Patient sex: M
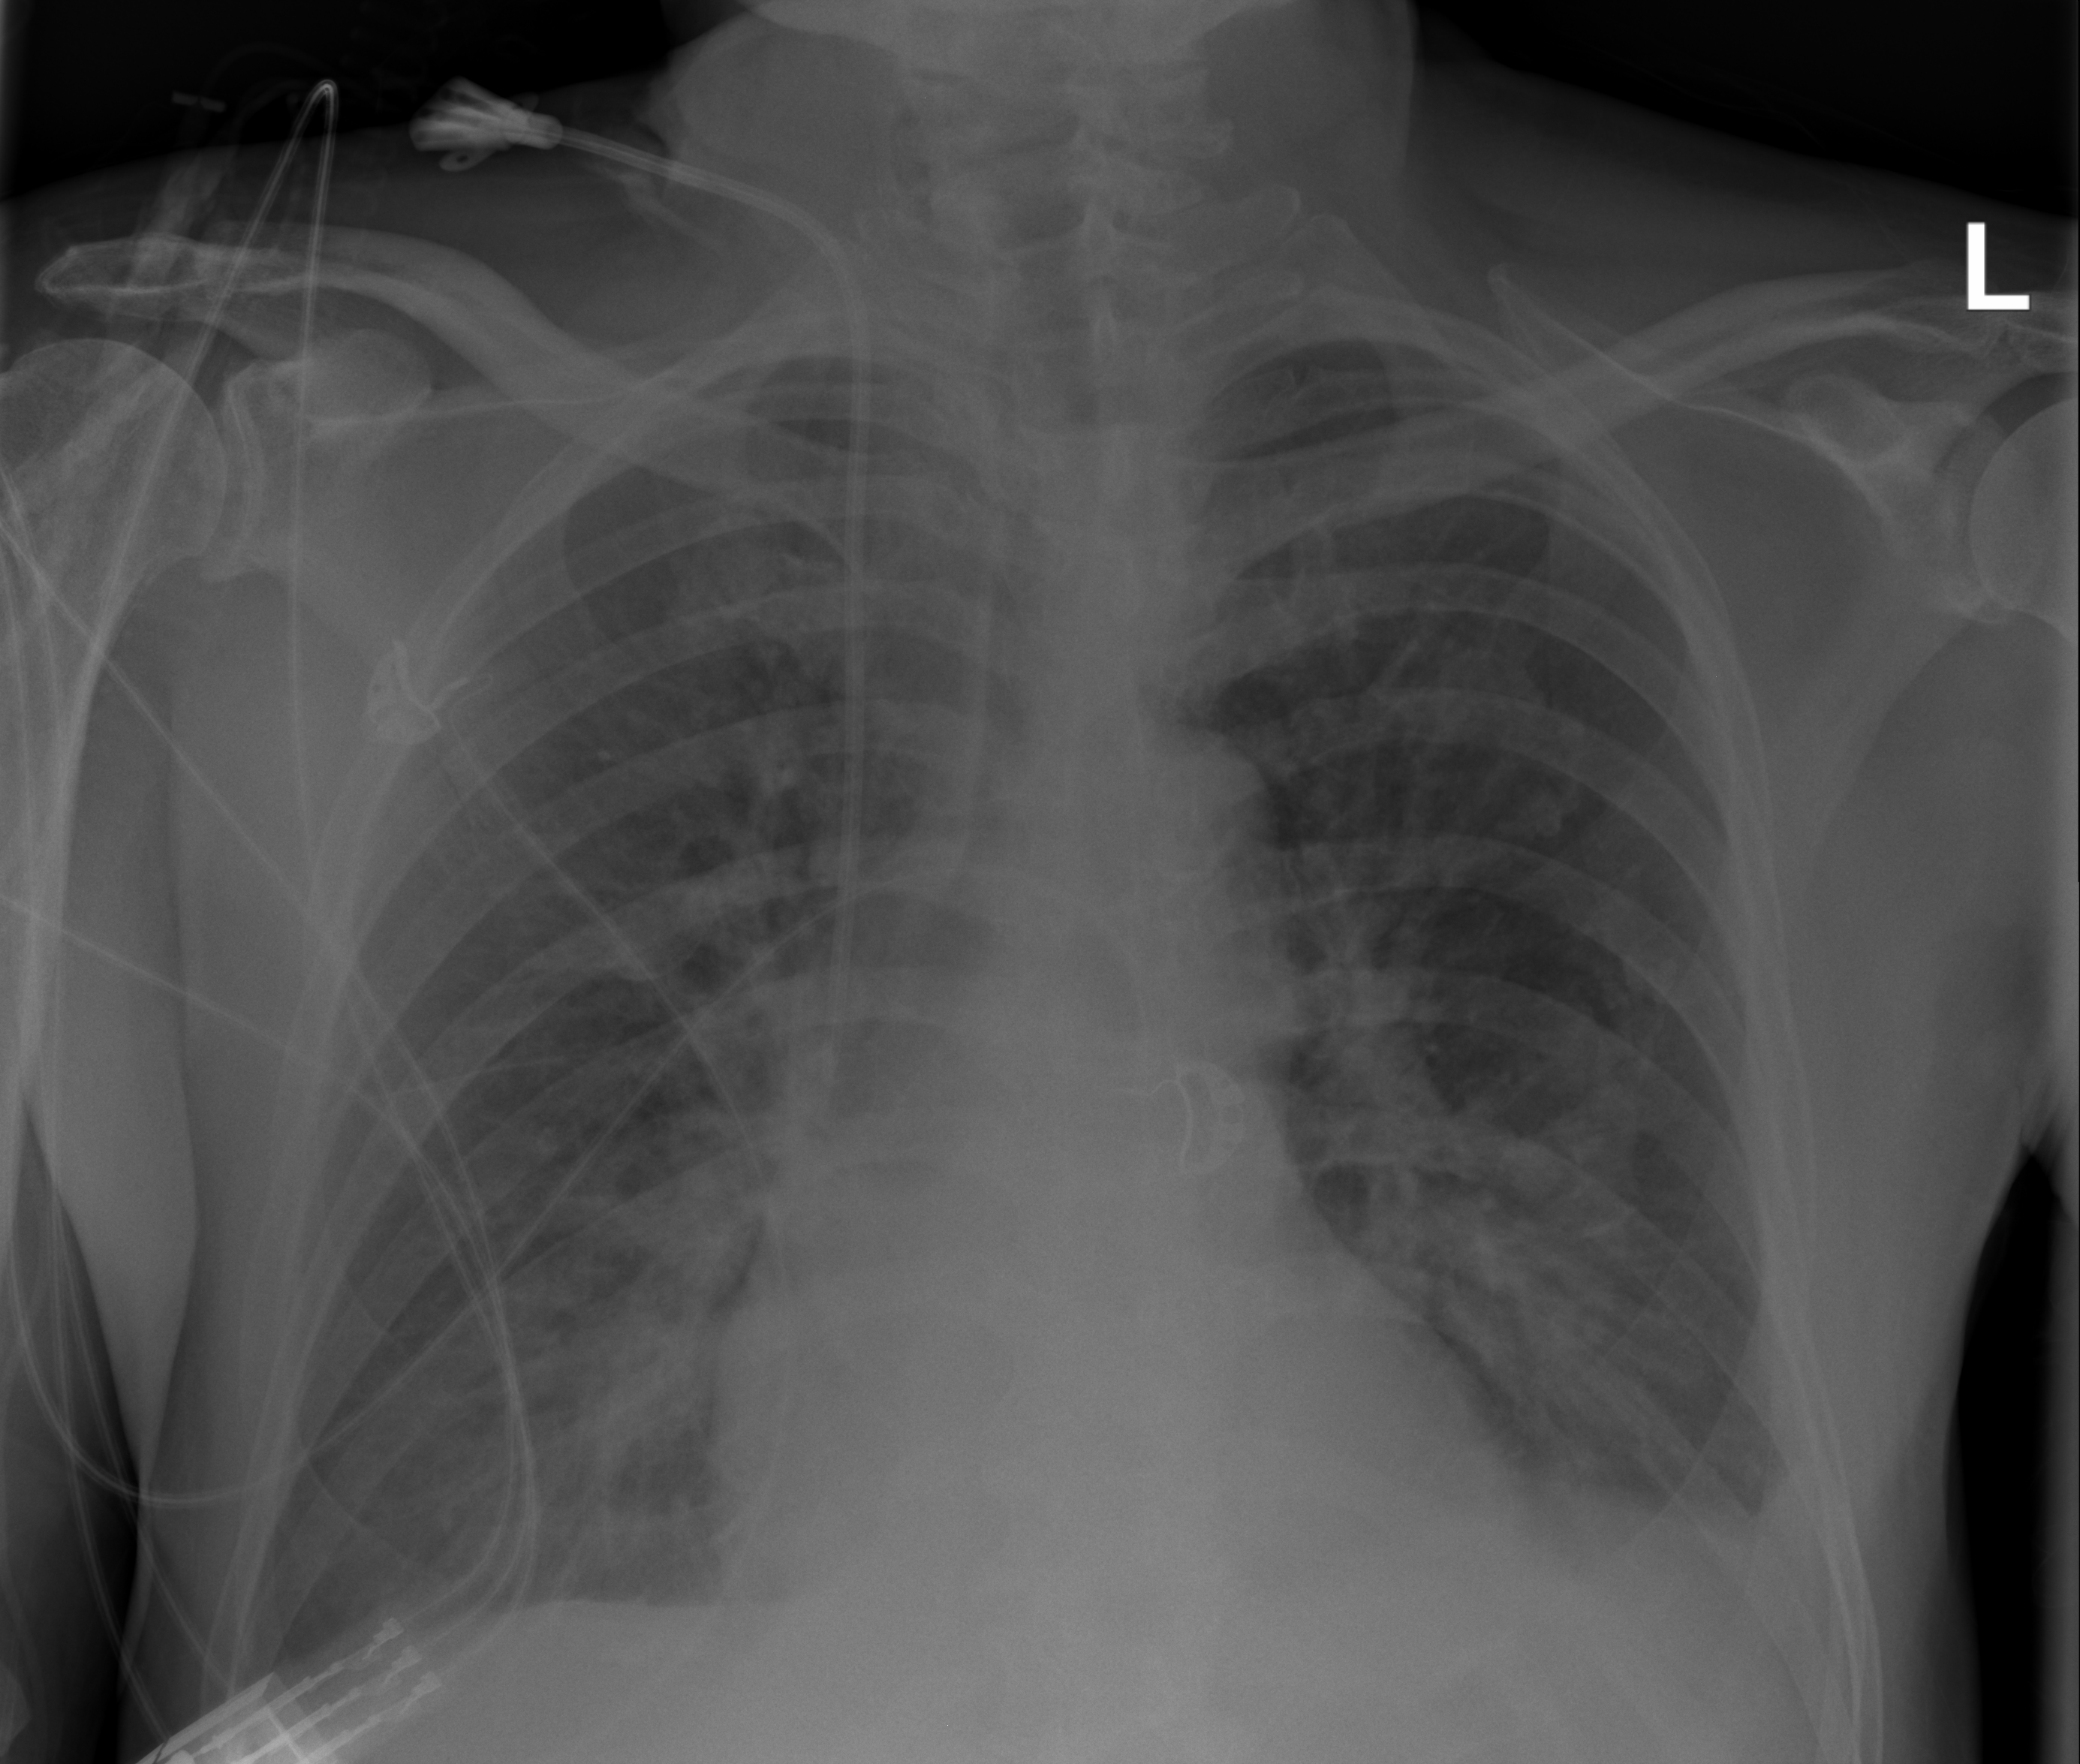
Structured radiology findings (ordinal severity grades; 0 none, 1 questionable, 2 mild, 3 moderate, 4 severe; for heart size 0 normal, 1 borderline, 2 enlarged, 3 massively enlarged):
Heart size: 0
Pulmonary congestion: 2
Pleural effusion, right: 0
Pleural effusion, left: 2
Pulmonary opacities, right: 3
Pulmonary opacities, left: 2
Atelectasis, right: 3
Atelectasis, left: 2